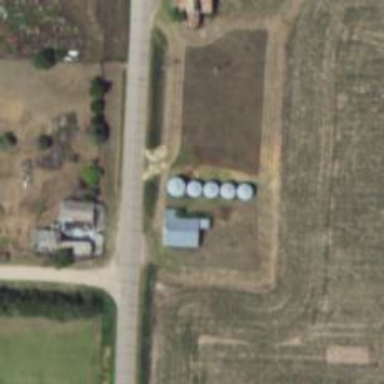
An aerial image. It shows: Silo.